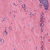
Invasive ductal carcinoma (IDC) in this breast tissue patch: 1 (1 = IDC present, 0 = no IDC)